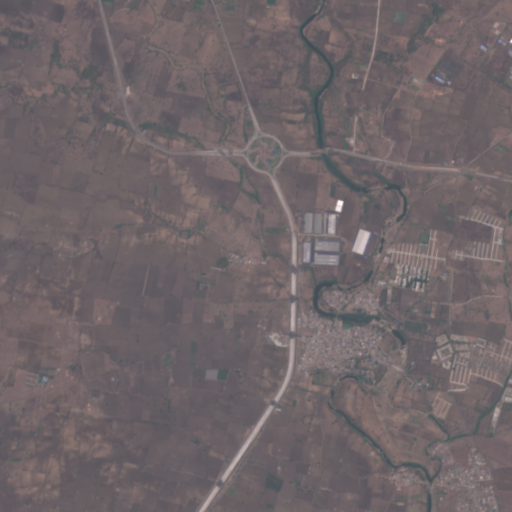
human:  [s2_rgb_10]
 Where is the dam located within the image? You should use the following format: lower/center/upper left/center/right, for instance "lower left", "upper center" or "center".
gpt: The dam is located in the center right of the image.
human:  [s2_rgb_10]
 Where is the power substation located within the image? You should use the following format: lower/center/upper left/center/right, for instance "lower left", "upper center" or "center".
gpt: The power substation is located in the upper right of the image.
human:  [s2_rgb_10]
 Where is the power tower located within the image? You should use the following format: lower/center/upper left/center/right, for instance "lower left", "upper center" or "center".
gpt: There is no power tower in the image.